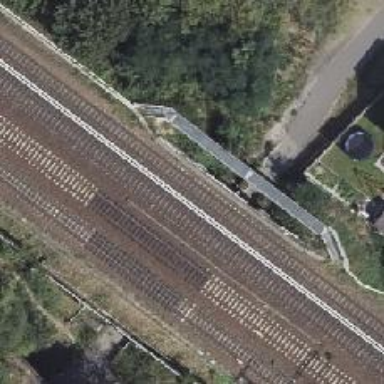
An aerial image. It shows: Bridge used by the electrified light rail system.